Question: this the relevant code in my app.js
'''
async function getusername(username) {
const pro1 =await new Promise((resolve, reject) => {
sqlDB.all(sql, [username], (err, rows) => {
if (err) {
// promise needs to be rejected as an error occurred
reject(err)
}
if (!(rows.length === 0) && username === rows[0].username) {
console.log(username + " sqn " + rows[0].username);
// console.log(rows[0]);
currentUsernameObj = rows[0];
} else {
console.log("user not found");
}
resolve(currentUsernameObj);
});
});
return pro1;
}
async function getid(id) {
const pro2 = await new Promise((resolve, reject) => {
sqlDB.all(sql2, [id], (err, rows) => {
if (err) {
reject(err);
}
if (!(rows.length === 0) && id === rows[0].id) {
console.log(id + " sqn " + rows[0].id);
console.log(rows[0]);
currentIdObj = rows[0];
} else {
console.log("userid not found")
}
resolve(currentIdObj);
})
});
return pro2;
};
// in order to be able to call an async method with await the call has to be in an async method itself
(async () => {
initializePassport(
passport,
async function (username) {
let x = await getusername(username)
return await x;
},
async function (id) {
let y = await getid(id)
return y;
}
)
})();
app.post('/login', passport.authenticate("local", {
successRedirect: '/secrets',
failureRedirect: '/login',
failureFlash: true
}));
'''
this is the code in my passport-config file
'''
const LocalStrategy = require('passport-local').Strategy
const bcrypt = require('bcrypt');
function initializePassport(passport,getUserByUsername,getUserById){
async function authenticateUser(username,password,done){
const user = getUserByUsername(username)
if(user==null){
return done(null,false,{ message: 'No user with that username' })
}
else{
console.log(password + " user.pass : "+ user.password);
console.log(user);
}
try {
if(
await bcrypt.compare(password, user.password)){
return done(null, user)
}
else{
return done(null, false, { message: 'Password incorrect' })
}
} catch (e) {
return done(e)
}
}
passport.use(new LocalStrategy({ usernameField: 'username' }, authenticateUser))
passport.serializeUser(function(user, done) {
done(null, user.id);
});
passport.deserializeUser(function(id, done) {
return done(null, getUserById(id));
});
}
module.exports= initializePassport
'''
this is my output

the error is coming in at the initializePassport which the goes into the passport-config and then we get the error when bcrypt trys to compare the password because user is a pending promise.I believe i have put the promises and await properly yet i am getting a promise pending(as seen in the console log), i think it's because initializePassport is being called before the data is fetched from the db. I dont know how to make it wait for that. I tried putting a .then after calling getusername() but that didnt seem to work either
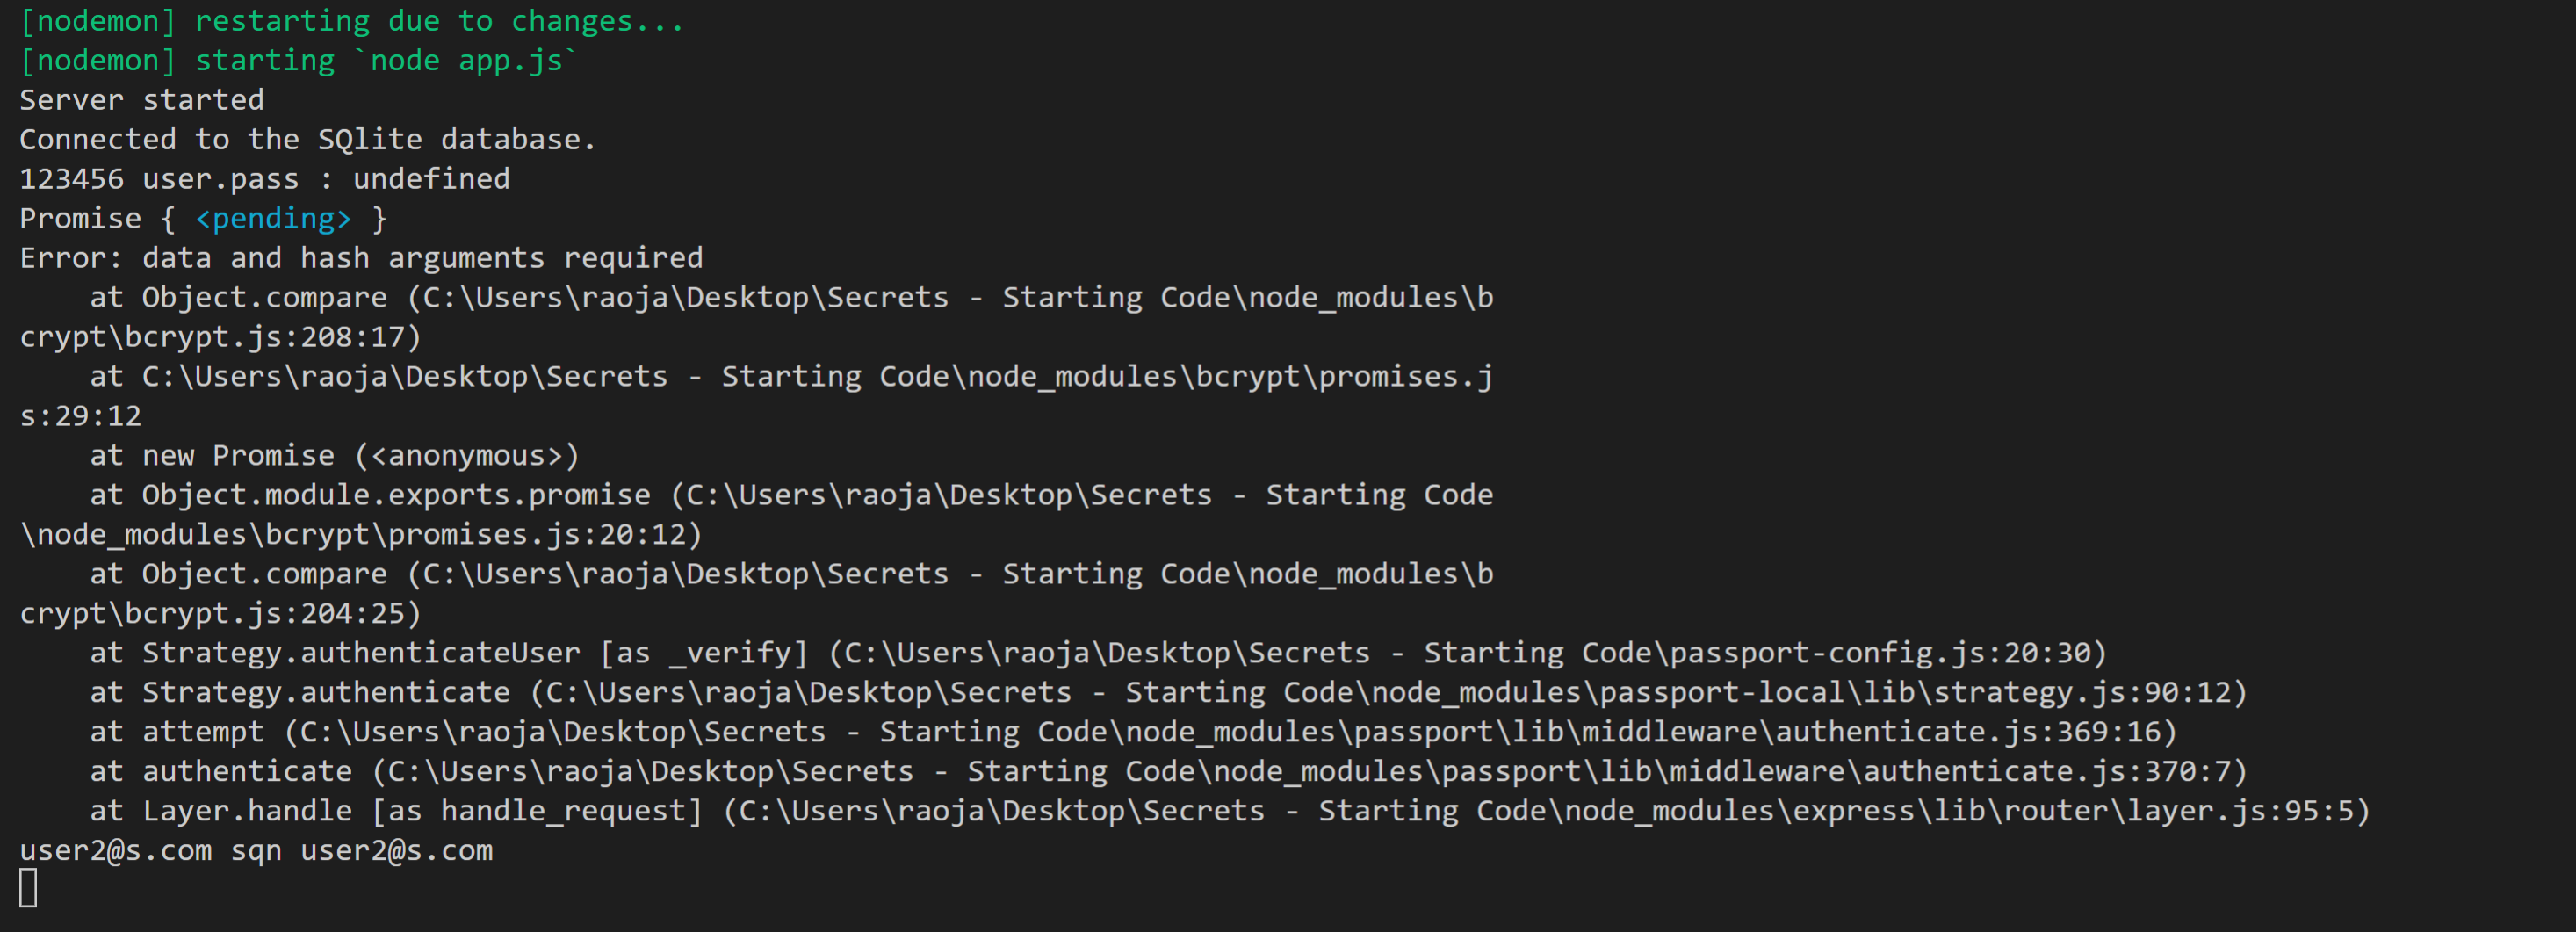
Answer: getUserByUsername is a function that always returns a promise, so it is normal that user is a promise object. You didn't get the resolved value from the promise. Do const user = await getUserByUsername(username) - trincot